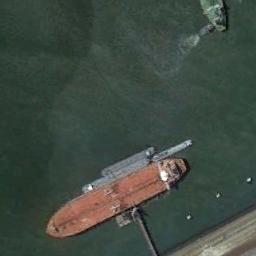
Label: ship